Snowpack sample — Snodgrass Mountain, Crested Butte, Colorado (2/4/25, 12:06 PM MST)
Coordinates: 38.923, -106.968
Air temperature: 35 °F
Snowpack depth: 80 cm
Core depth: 50 cm
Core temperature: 30.2 °F
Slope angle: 14°, slope face: 78°
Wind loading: low
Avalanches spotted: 0
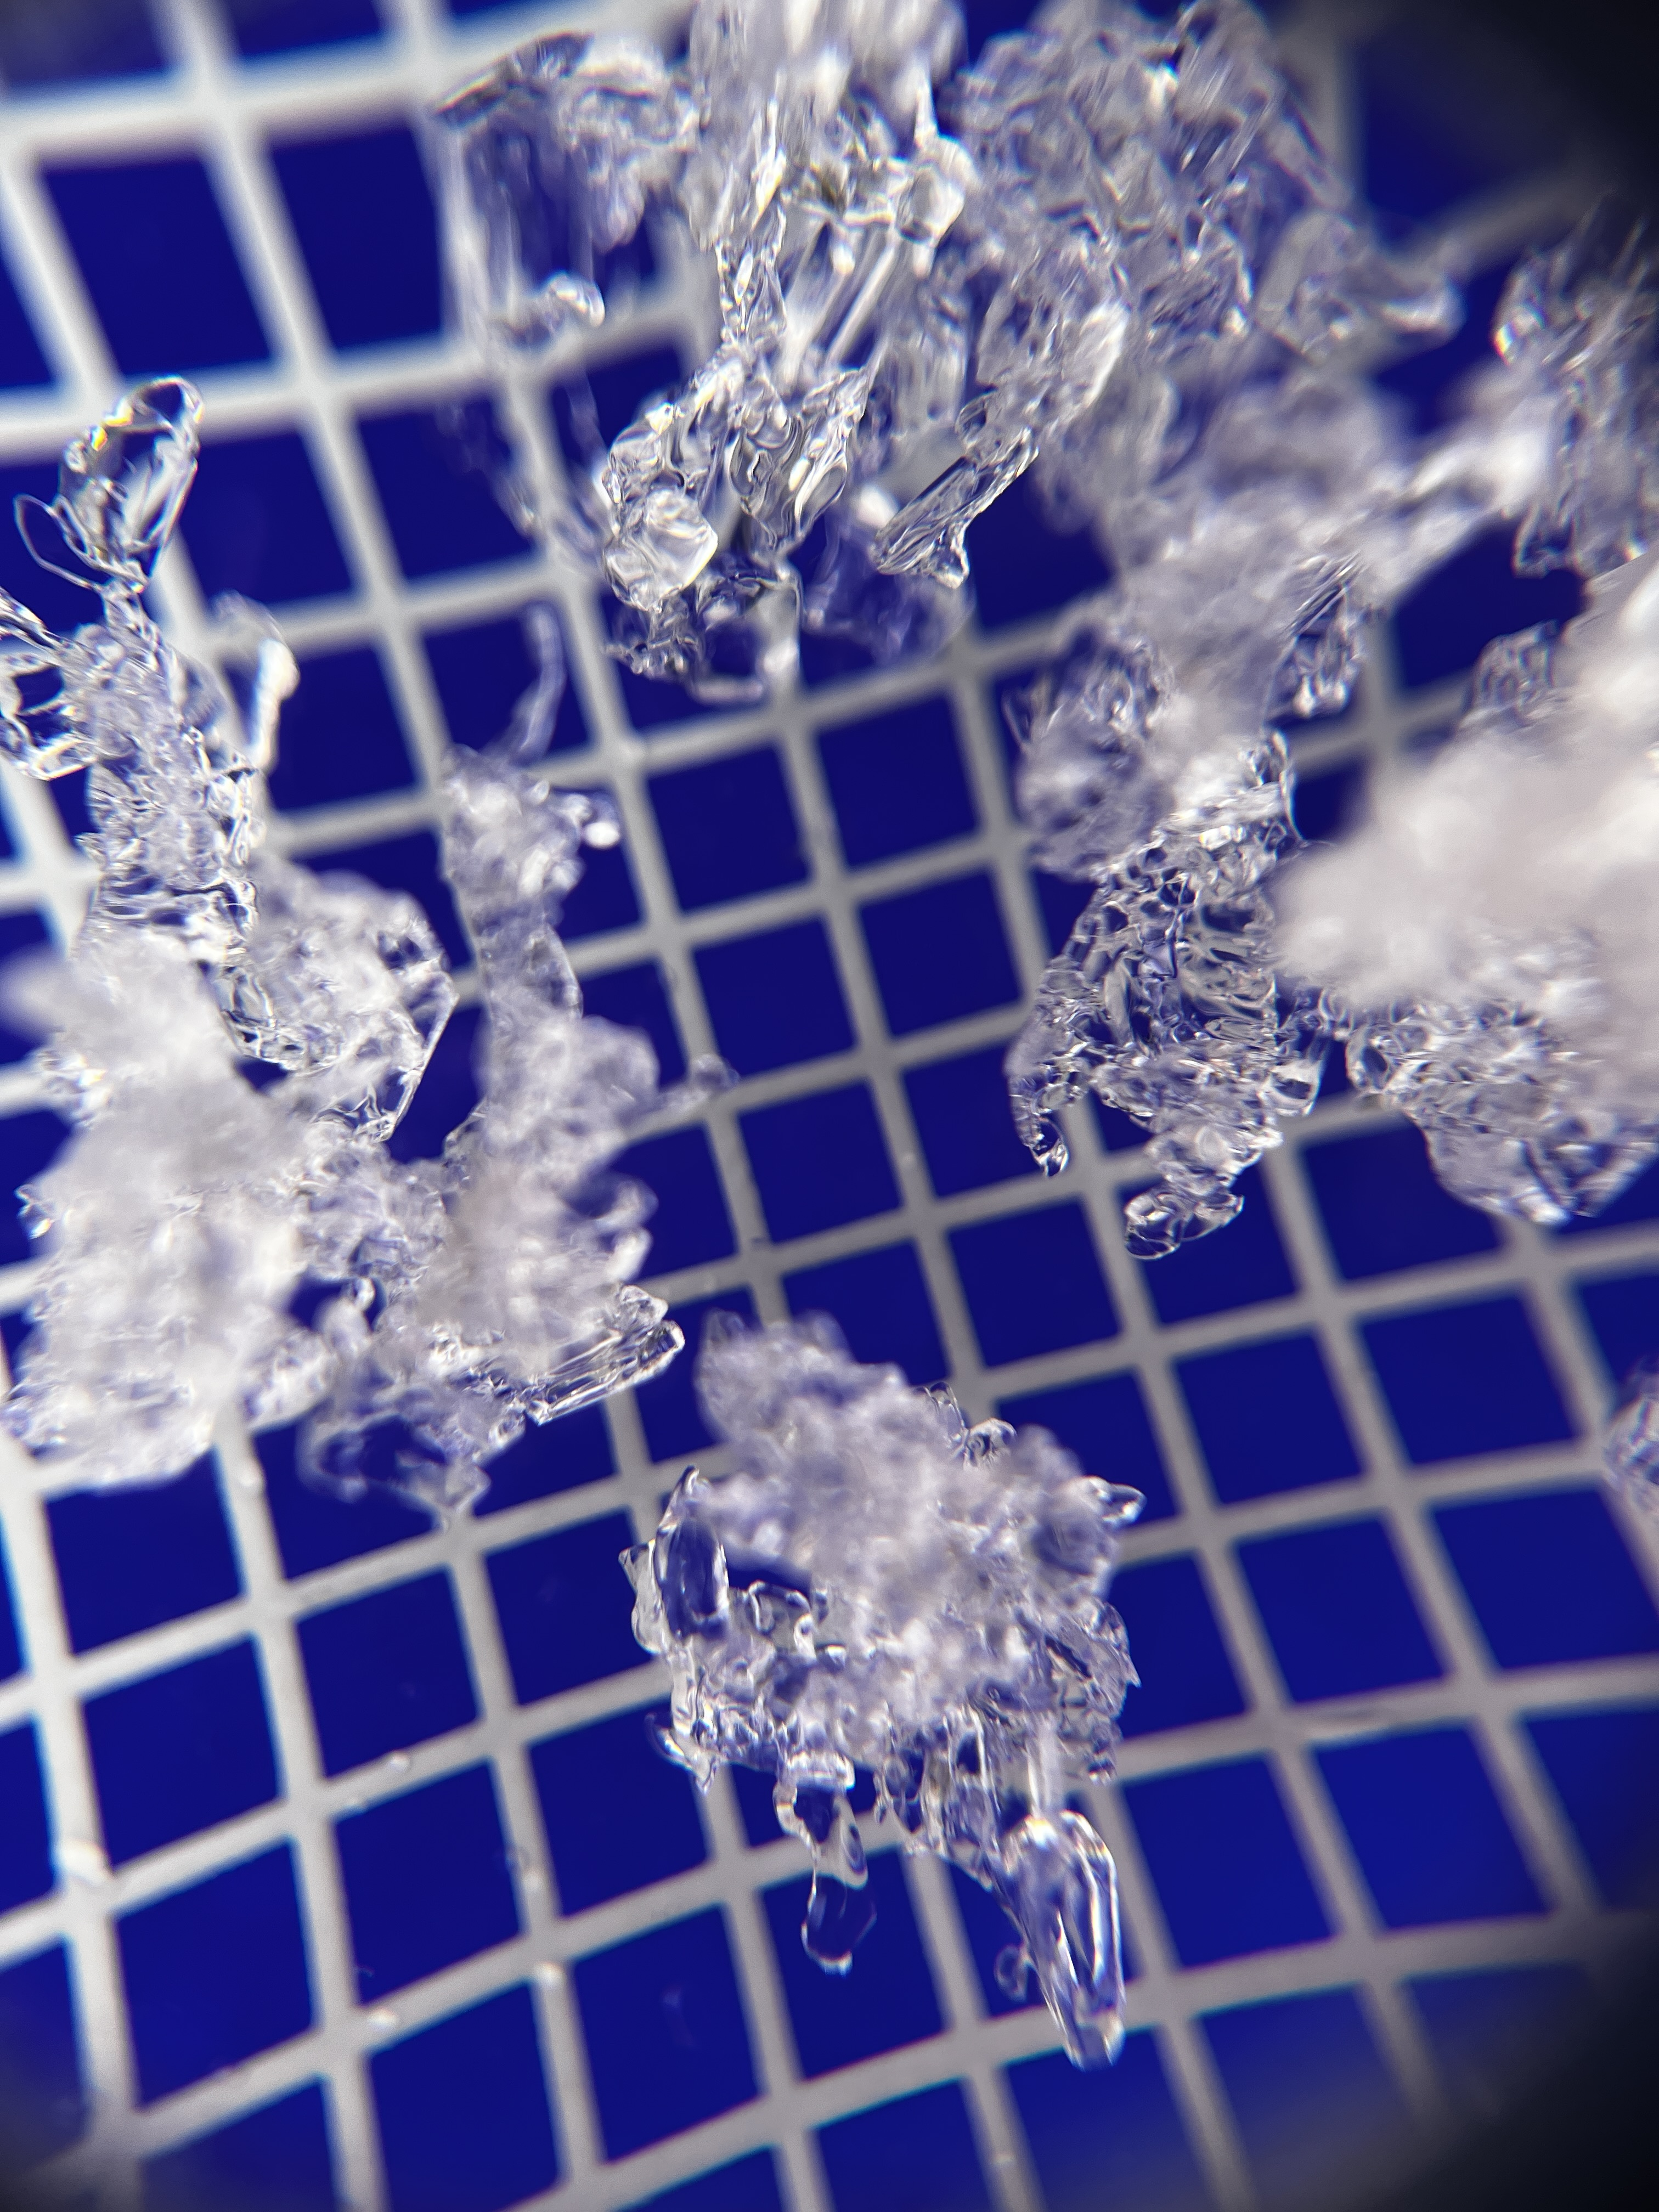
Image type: magnified_profile
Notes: No avalanches nearby, unusually warm weather for the last month reported by residents, Collected 25 yards from treeline